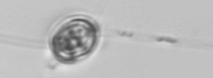
Label: Chaetoceros_danicus